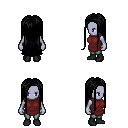
a pixel art fantasy rpg character, female body template, dark elf, purple skin, maroon tunic, teal pants, black extra-long hairstyle, black shoes, four views (front, back, left, right), 2x2 character sprite sheet, small pixel art, hard edges, no anti-aliasing